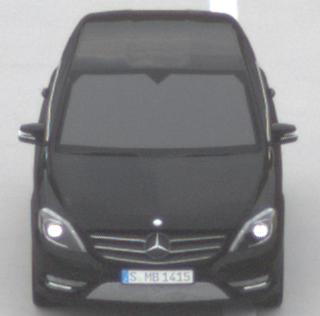
Make: Mercedes-Benz
Model: B 180 BlueEFFICIENCY
Detailed model: B-Class (246)
Model produced from: 2011/11
Model produced until: 2012/10
Doors: 5
Color: black
Road condition: dry road
Daytime: morning or afternoon
Contrast: low contrast